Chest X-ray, PA view. Patient: 58 years old, sex M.
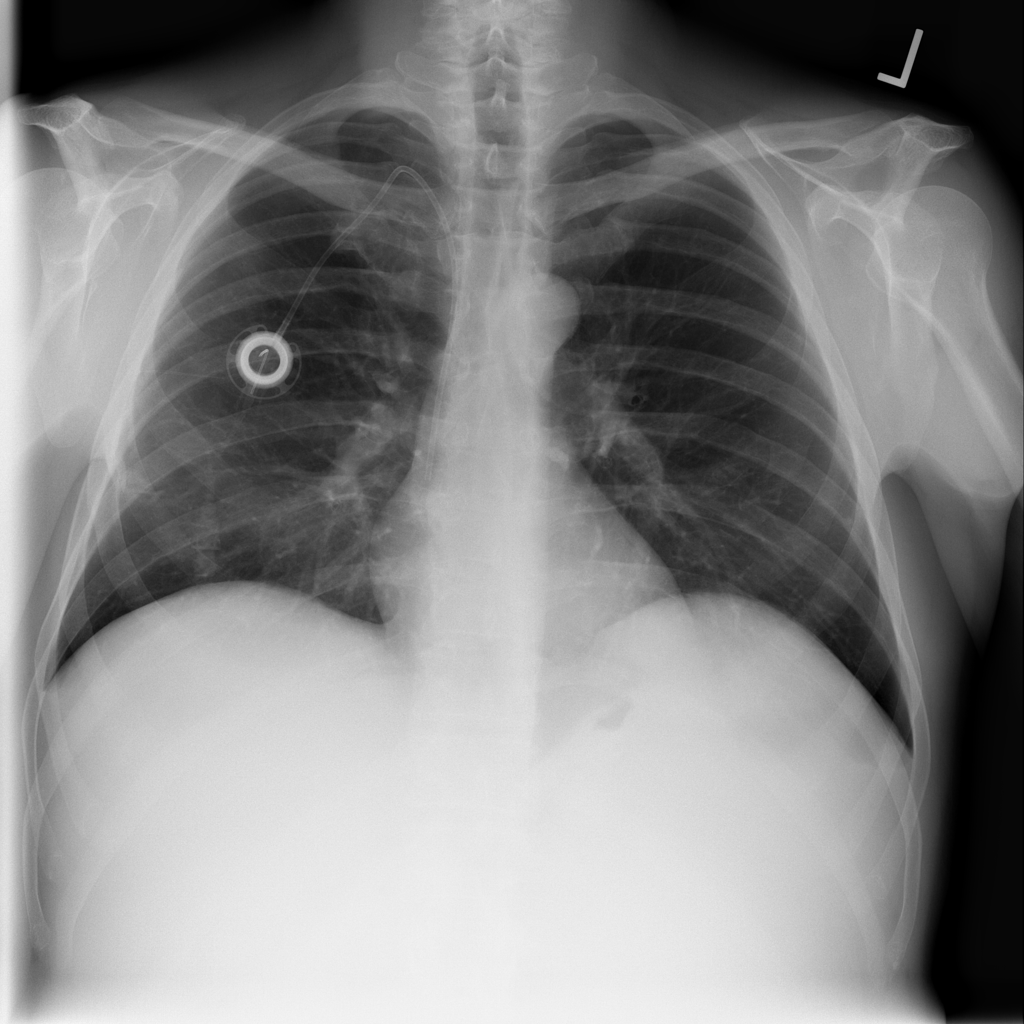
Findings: No Finding